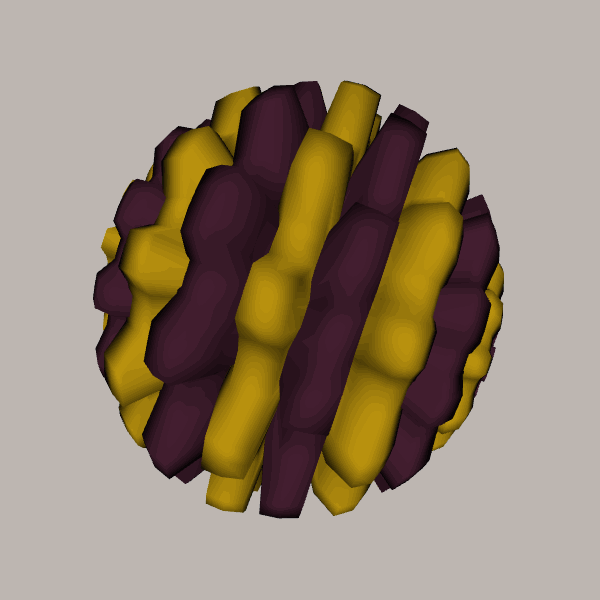
Background: light